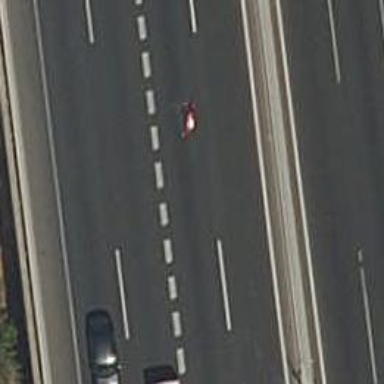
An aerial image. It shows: Asphalt bridge on motorway.